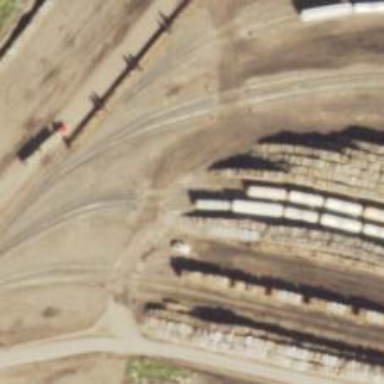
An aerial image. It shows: Single railway spur track.